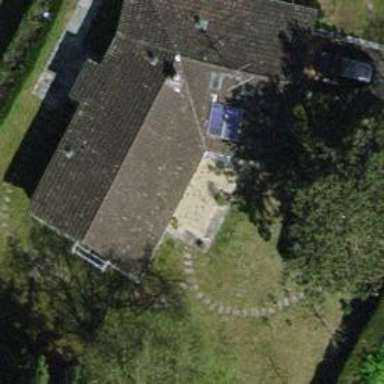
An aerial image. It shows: Garden enclosed by fence.